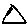
Label: triangle